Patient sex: M
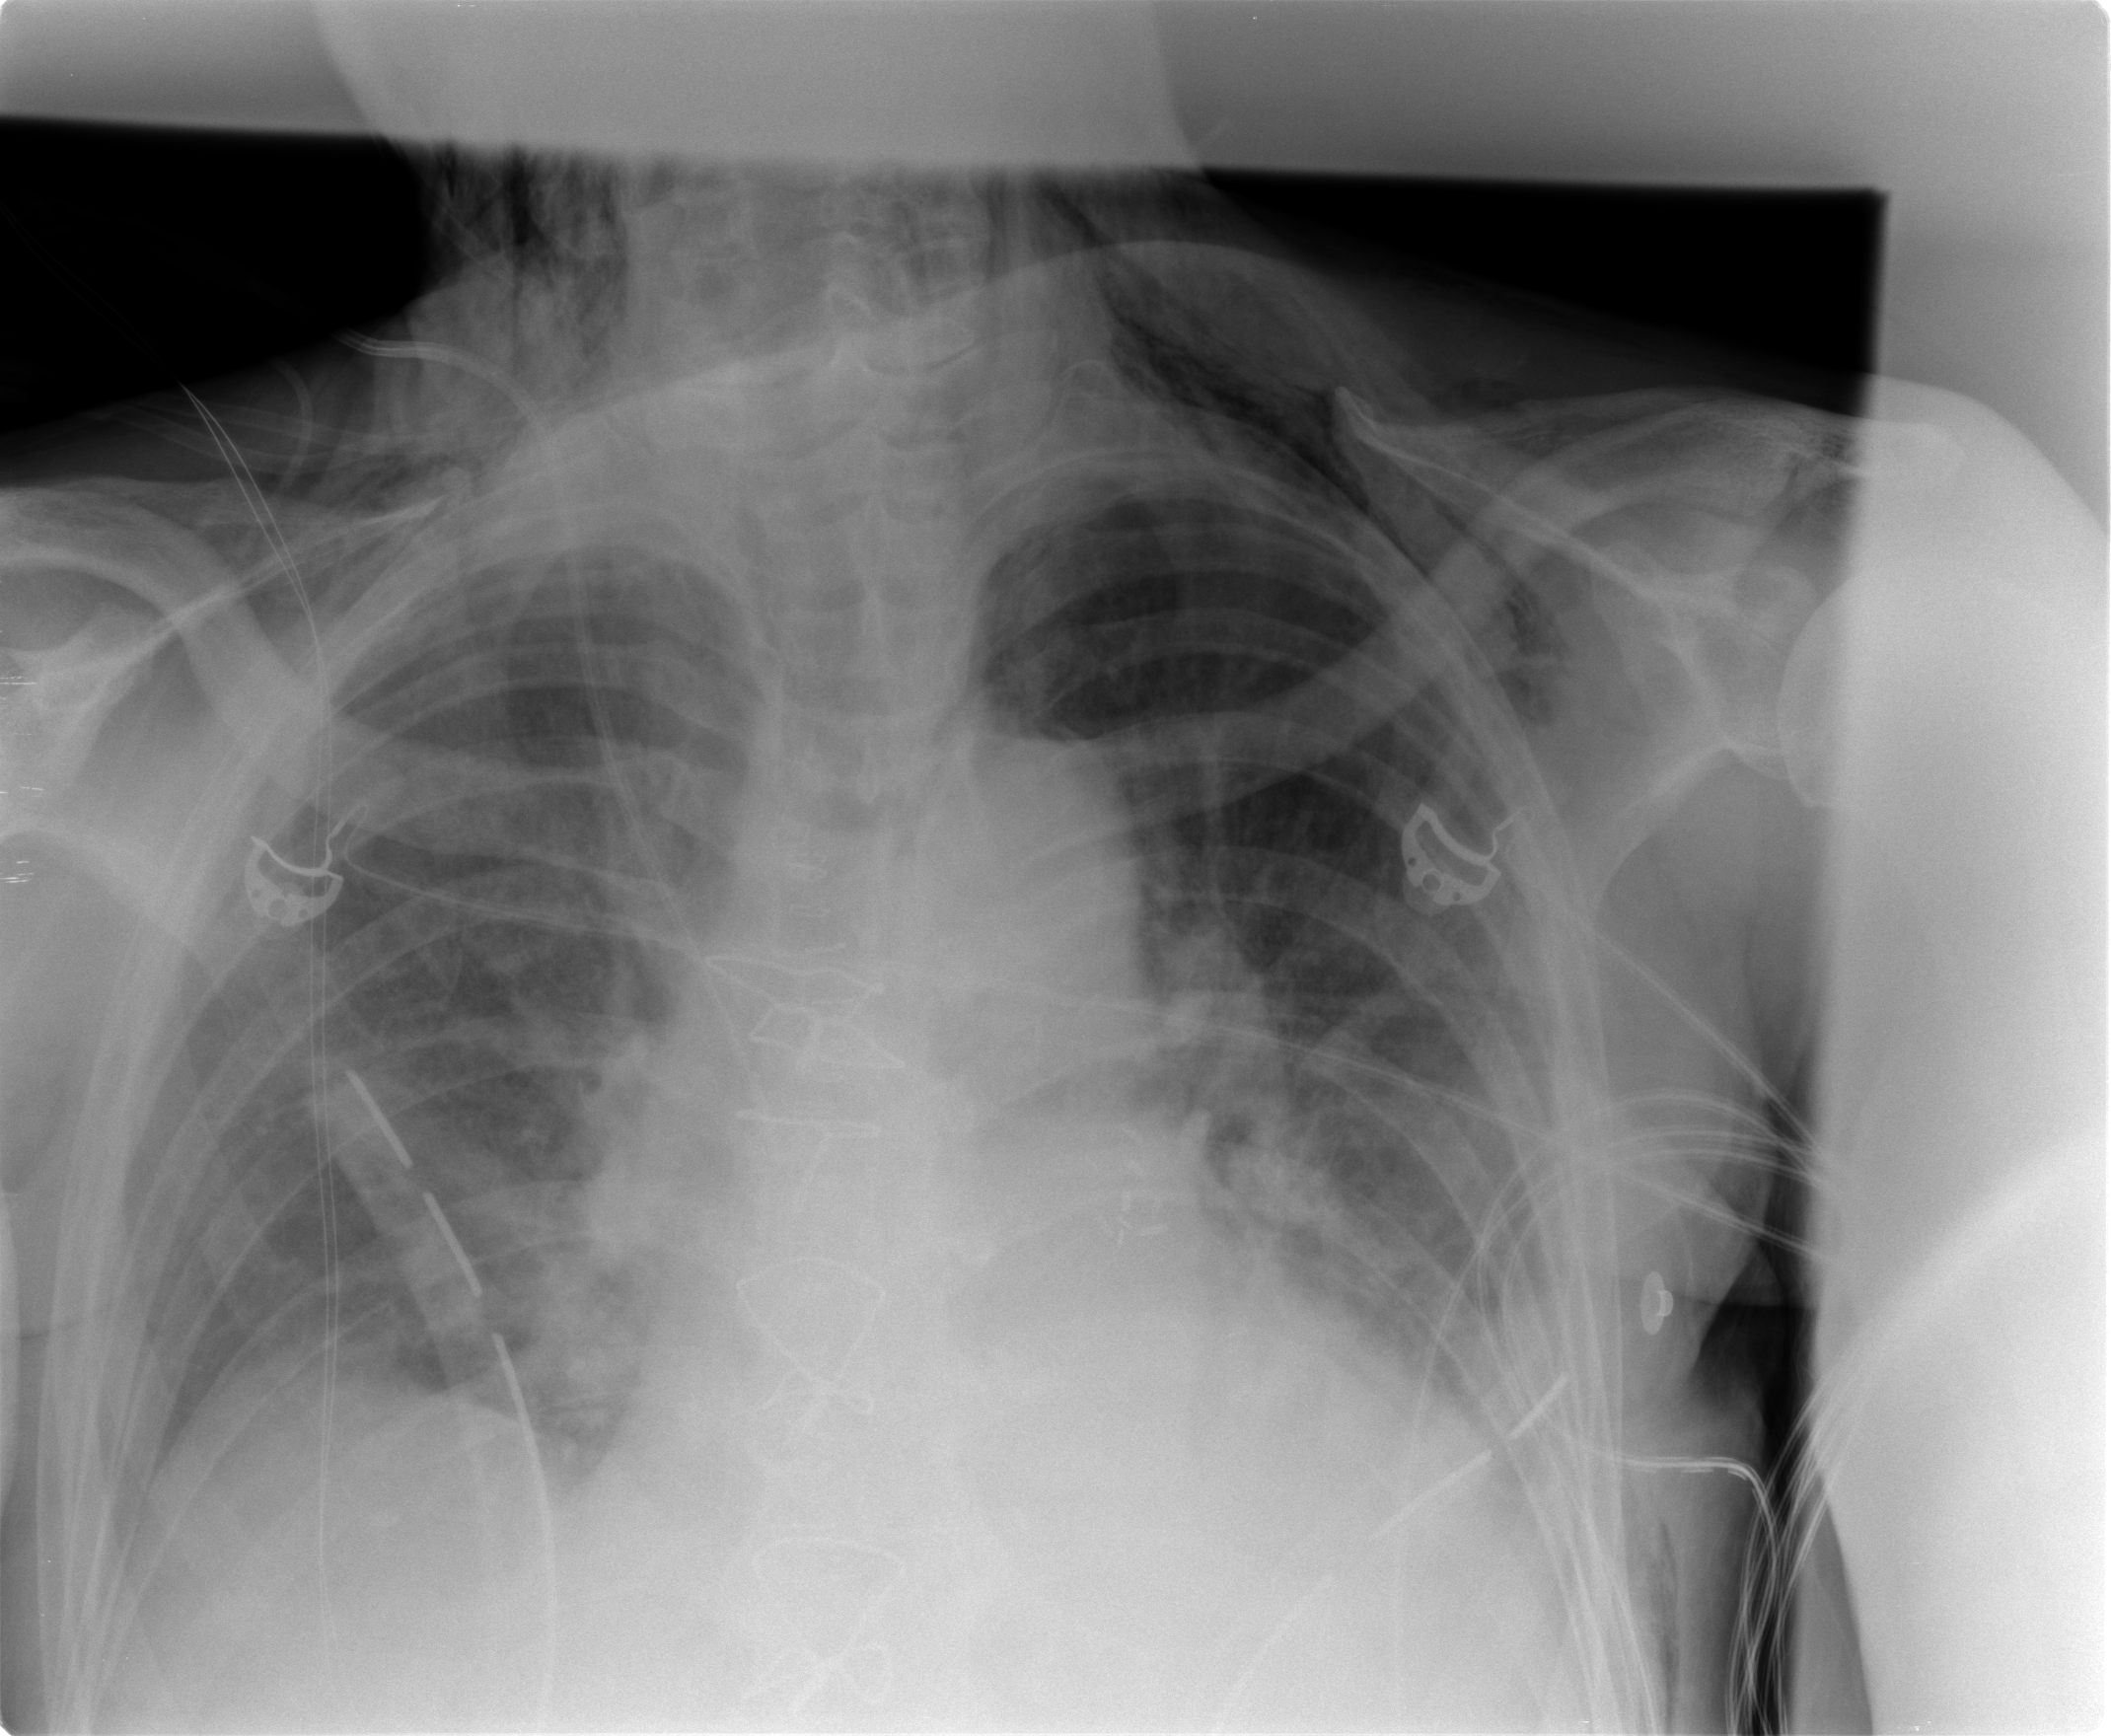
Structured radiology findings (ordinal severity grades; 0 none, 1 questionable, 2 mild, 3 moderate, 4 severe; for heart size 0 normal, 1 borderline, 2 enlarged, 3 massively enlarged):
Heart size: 0
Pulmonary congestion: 0
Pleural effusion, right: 0
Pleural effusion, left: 1
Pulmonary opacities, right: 0
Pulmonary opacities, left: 0
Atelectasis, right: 1
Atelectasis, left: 1